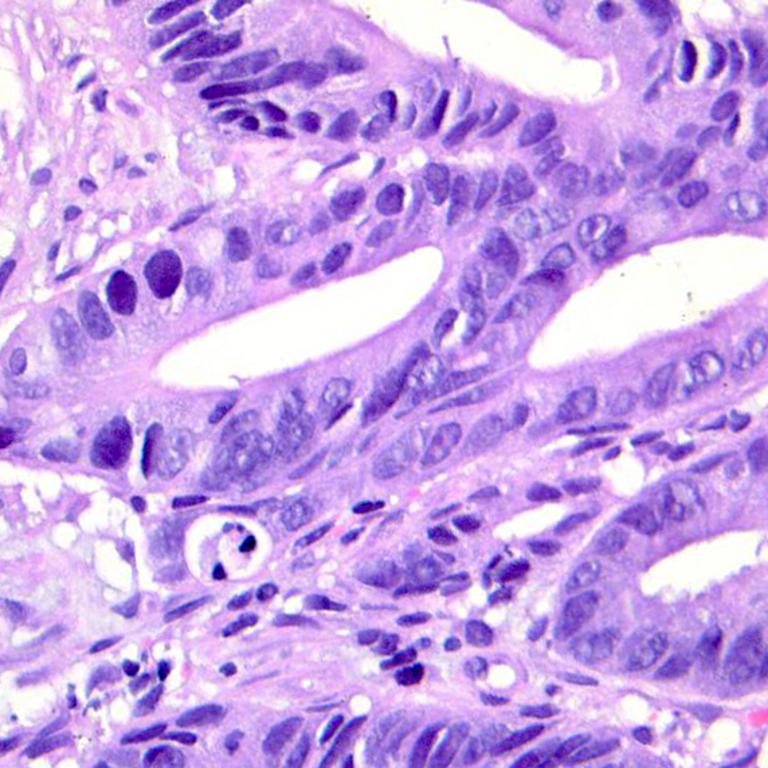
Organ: colon
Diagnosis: adenocarcinomas